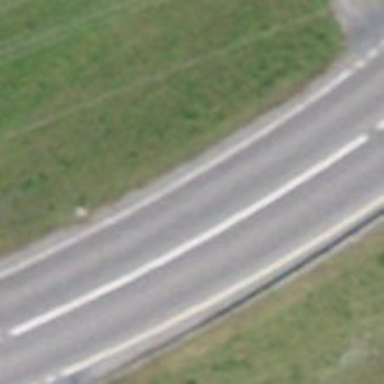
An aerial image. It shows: Primary road with asphalt surface.